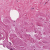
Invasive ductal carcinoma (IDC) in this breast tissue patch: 0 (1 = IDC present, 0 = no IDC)